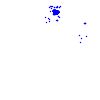
Particle: electron